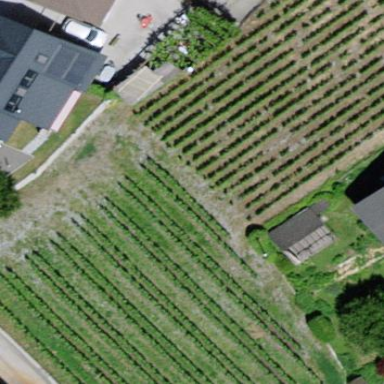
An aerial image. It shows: Vineyard growing grapes.